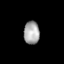
Tissue: lung
Cell type: Epithelial cells
Senescence score: 0.2196
Nuclear area (px): 354
Mean DAPI intensity: 165.983